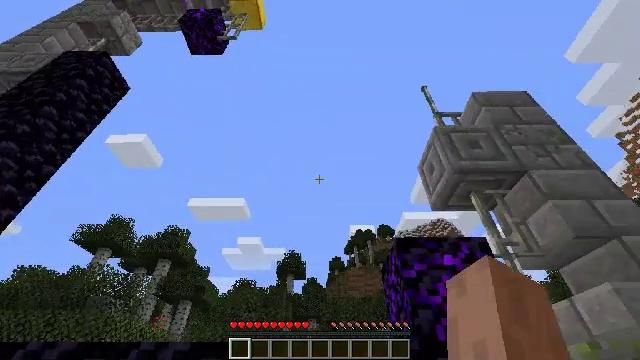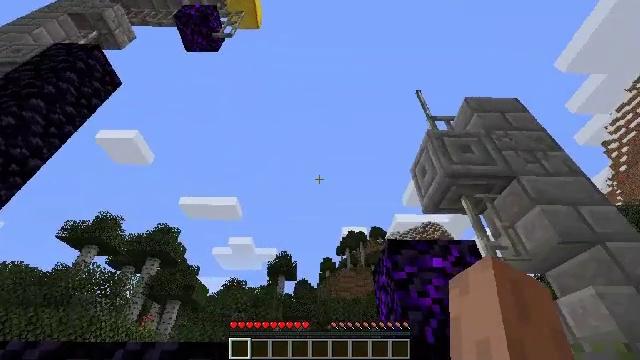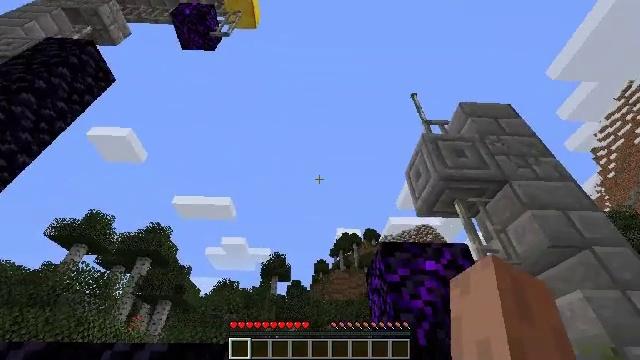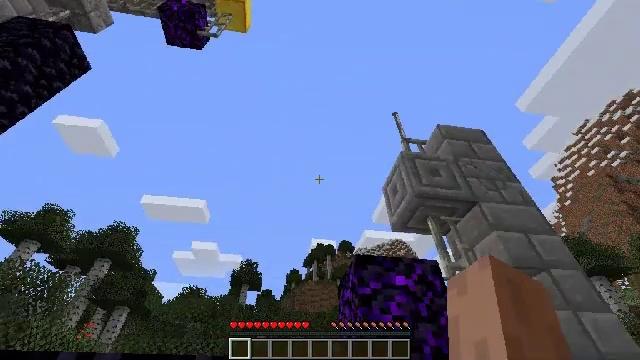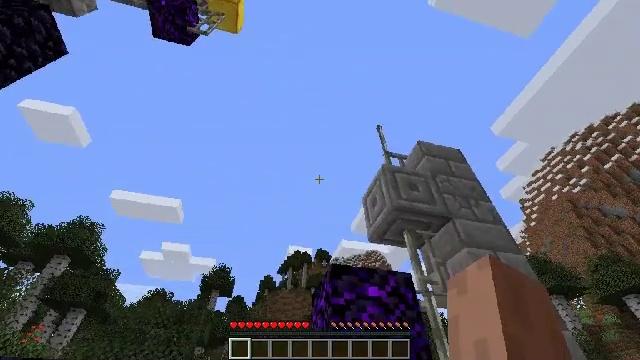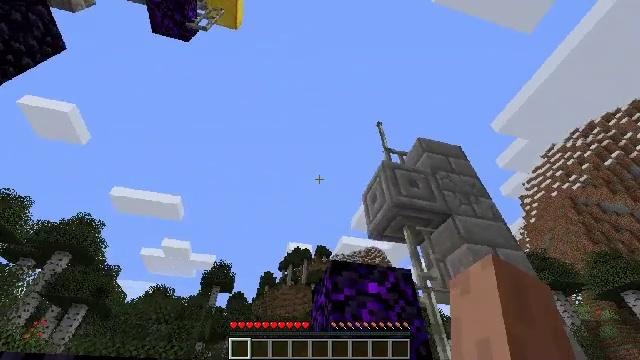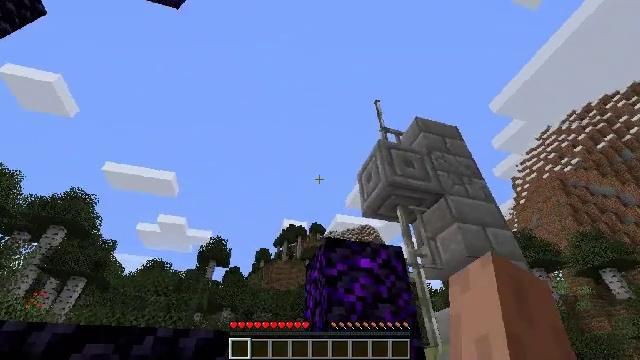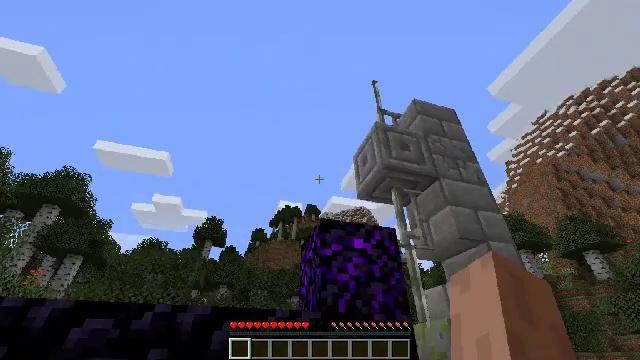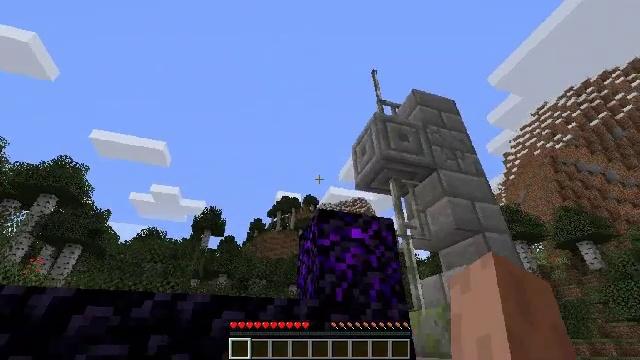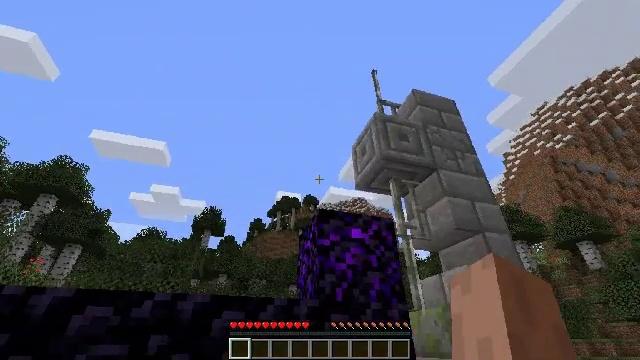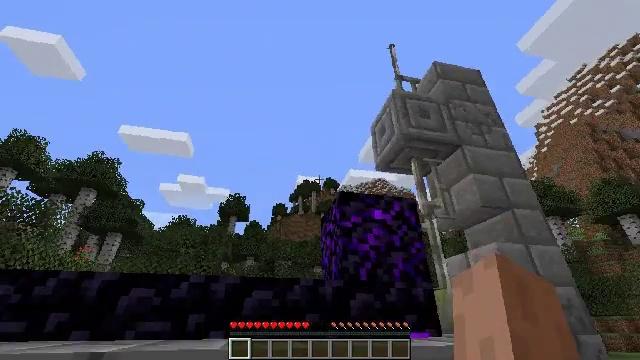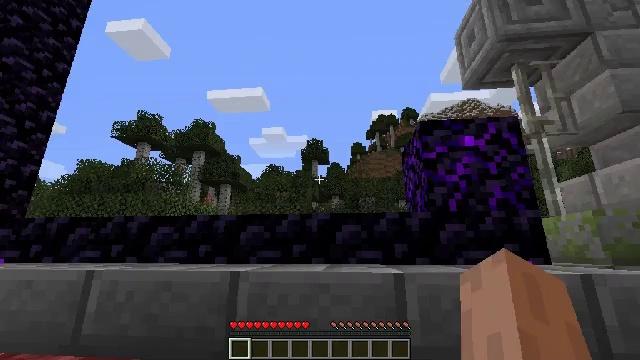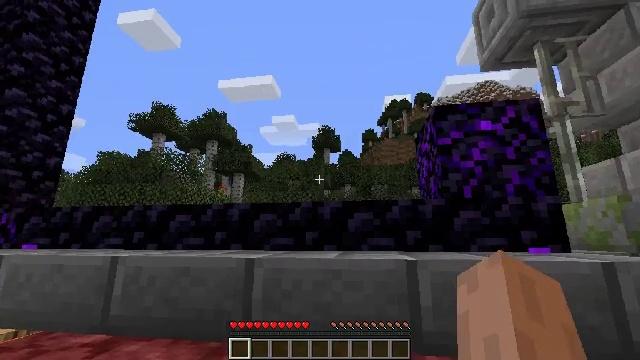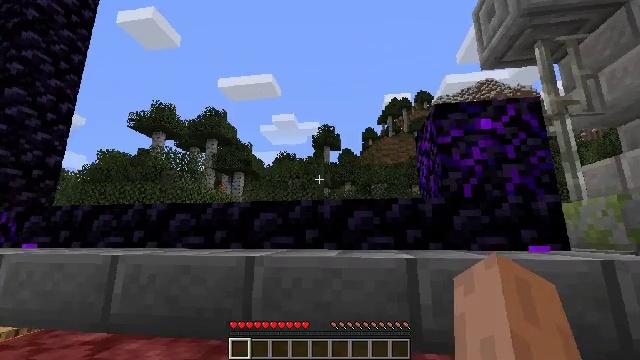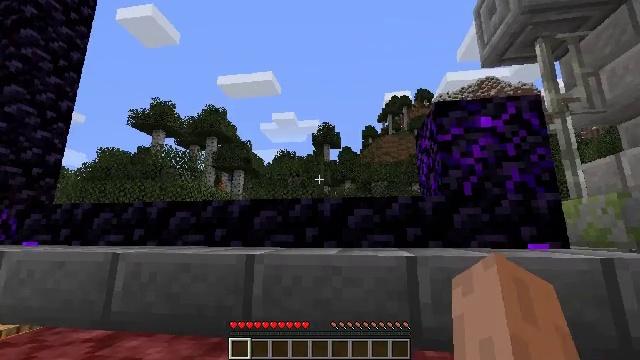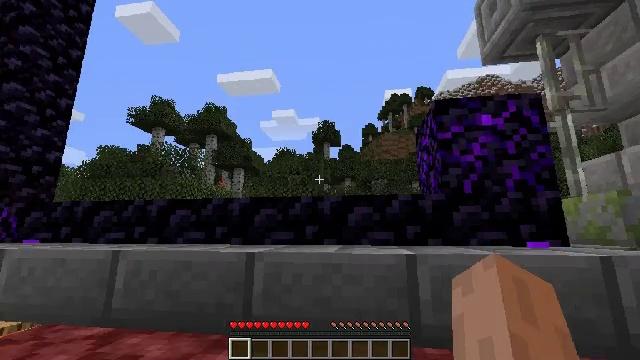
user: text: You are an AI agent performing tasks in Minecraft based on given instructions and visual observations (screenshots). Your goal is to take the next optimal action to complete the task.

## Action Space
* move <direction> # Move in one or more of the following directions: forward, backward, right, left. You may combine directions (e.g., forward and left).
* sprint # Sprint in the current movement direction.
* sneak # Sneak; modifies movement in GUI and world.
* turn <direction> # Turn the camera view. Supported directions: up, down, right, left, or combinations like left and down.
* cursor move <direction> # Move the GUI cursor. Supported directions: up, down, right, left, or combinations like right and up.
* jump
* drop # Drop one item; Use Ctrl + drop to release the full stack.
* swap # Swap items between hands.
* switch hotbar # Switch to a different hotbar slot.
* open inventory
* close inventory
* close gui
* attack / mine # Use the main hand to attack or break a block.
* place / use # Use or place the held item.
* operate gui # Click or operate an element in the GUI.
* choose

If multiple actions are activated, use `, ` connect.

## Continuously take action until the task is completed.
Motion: motion action
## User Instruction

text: Hunt a chicken.
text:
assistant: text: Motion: turn right
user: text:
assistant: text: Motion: turn right
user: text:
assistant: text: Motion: turn right and up
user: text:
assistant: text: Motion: turn right and up
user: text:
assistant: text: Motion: no_op
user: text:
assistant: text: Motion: turn right and down
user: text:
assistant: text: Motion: turn right and down
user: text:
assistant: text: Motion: turn down
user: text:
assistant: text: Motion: no_op
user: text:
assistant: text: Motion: turn left and down
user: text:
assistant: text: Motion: turn left and down
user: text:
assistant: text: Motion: turn left and down
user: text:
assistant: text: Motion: no_op
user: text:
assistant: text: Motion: no_op
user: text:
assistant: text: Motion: no_op
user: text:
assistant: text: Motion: move back
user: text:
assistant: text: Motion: move back
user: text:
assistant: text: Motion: move back and move left
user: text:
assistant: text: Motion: move back and move left
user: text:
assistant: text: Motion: move back and move left
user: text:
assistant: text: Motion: move back and move left
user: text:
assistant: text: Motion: move left
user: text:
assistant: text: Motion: no_op
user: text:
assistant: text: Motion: turn right and up
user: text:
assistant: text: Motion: turn right and up
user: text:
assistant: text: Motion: no_op
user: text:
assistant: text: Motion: no_op
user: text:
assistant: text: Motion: no_op
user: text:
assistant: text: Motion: no_op
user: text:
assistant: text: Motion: no_op